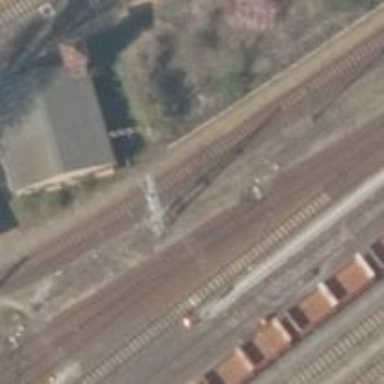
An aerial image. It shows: Railway switch.